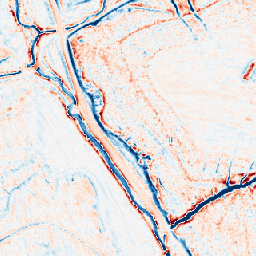
Category: edge_preserving
Decomposition family: anisotropic_diffusion
Decomposition parameters: iterations: 20
kappa: 100
gamma: 0.15
Upsampling method: nearest
Upsampling parameters: scale: 8
Upsampling scale: 8